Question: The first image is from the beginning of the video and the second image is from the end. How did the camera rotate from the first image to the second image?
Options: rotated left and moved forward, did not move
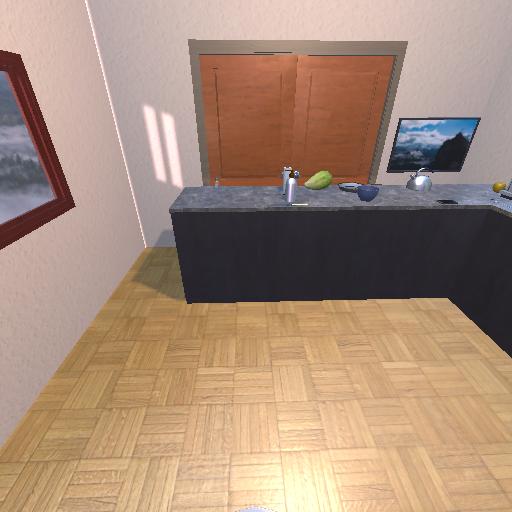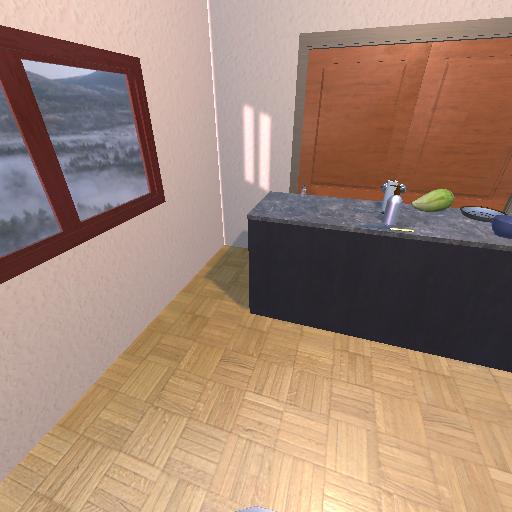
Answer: rotated left and moved forward